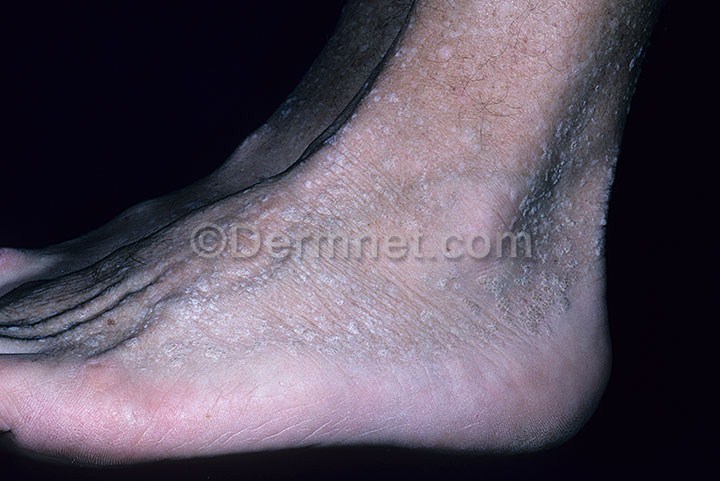
Disease: Seborrheic Keratoses and other Benign Tumors